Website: lowes
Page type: customer-info-address
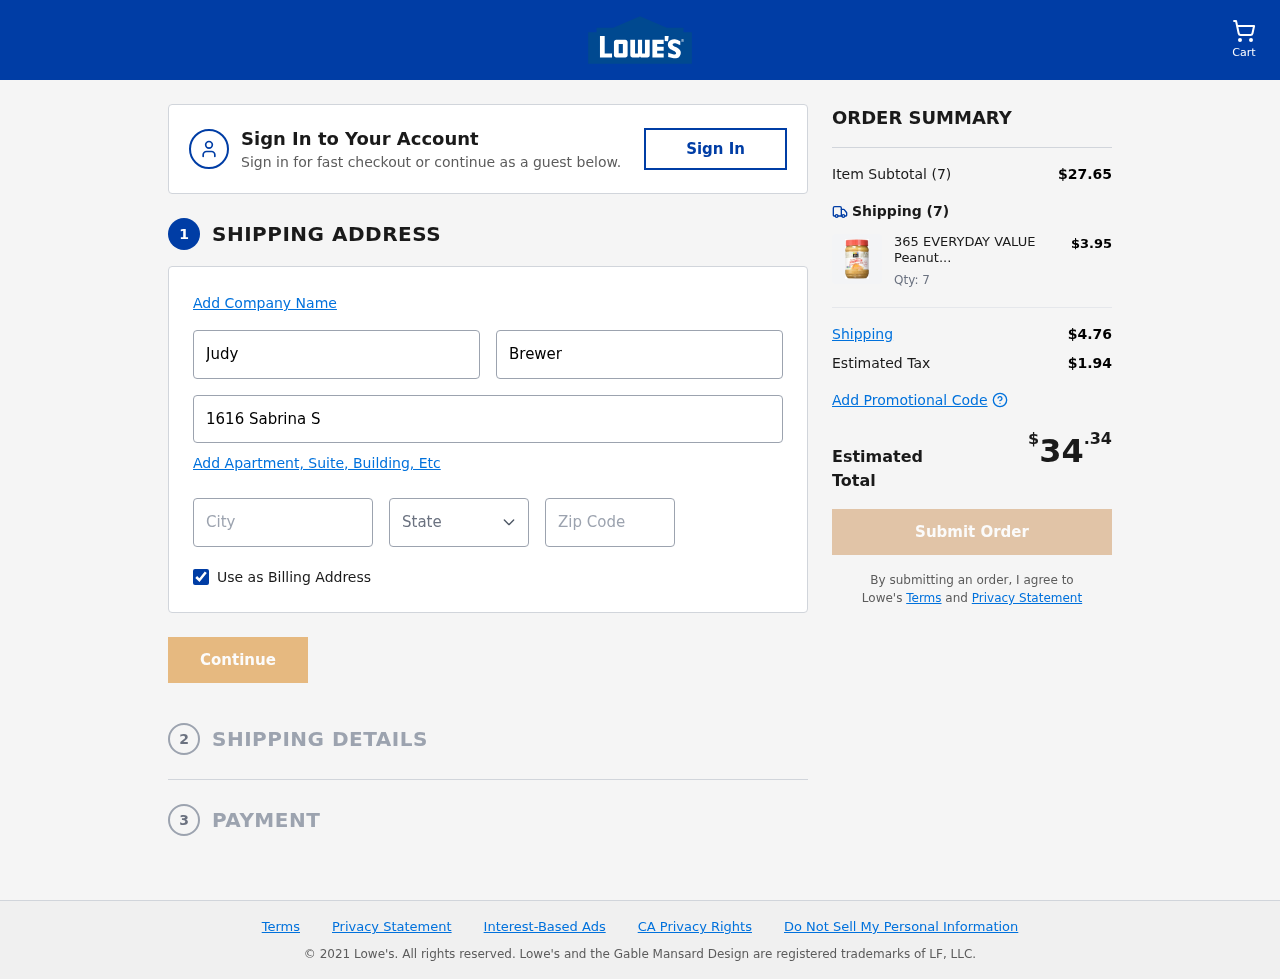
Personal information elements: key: PII_CITY
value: Andersonborough
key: PII_FIRSTNAME
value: Judy
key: PII_LASTNAME
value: Brewer
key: PII_POSTCODE
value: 30744
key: PII_STATE_ABBR
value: HI
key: PII_STREET
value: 1616 Sabrina Spring
Product elements: key: PRODUCT1_NAME
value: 365 EVERYDAY VALUE Peanut Butter Creamy, 500 GR
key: PRODUCT1_PRICE
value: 3.95
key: PRODUCT1_QUANTITY
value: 7
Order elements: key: ORDER_NUM_ITEMS
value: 7
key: ORDER_SUBTOTAL
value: $27.65
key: ORDER_NUM_ITEMS2
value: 7
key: ORDER_SHIPPING_COST
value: $4.76
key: ORDER_TAX
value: $1.94
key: ORDER_TOTAL
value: $34.34